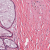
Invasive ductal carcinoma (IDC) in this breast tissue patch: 0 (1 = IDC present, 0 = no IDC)